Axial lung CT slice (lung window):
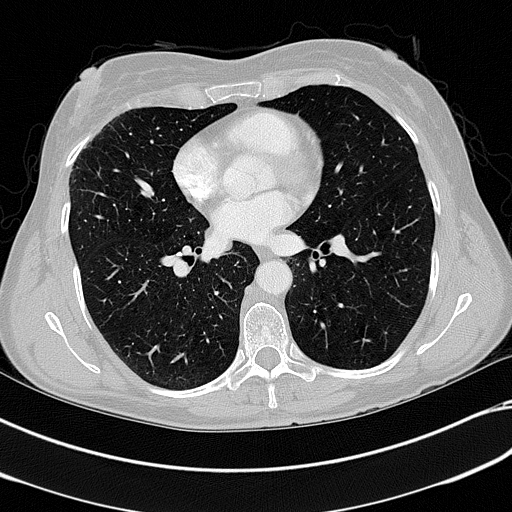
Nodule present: no